Field crop: maize
Growth stage: 2
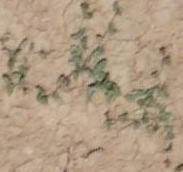
Species: convolvulus